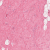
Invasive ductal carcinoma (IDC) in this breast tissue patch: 0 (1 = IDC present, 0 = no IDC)